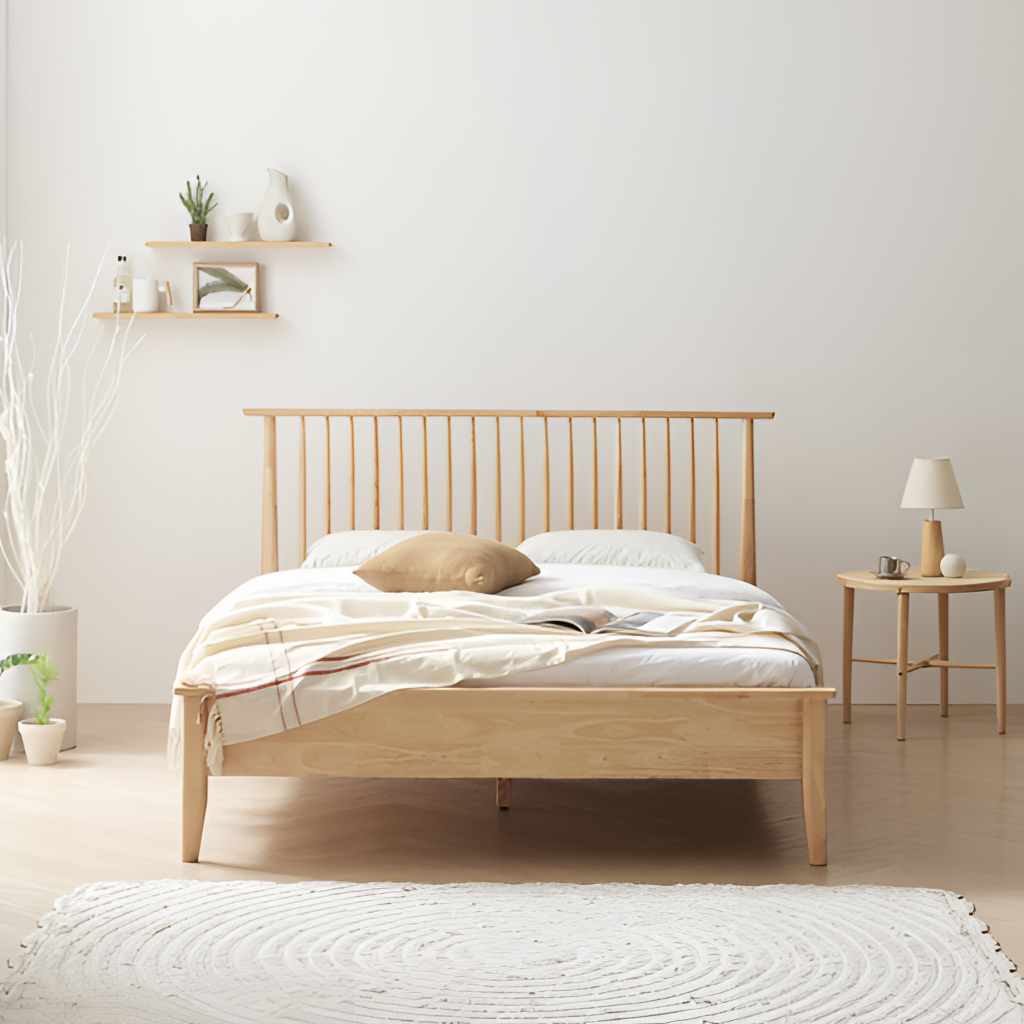
bedroom, wood bed, minimalist, wood flooring, with parquet pattern, white paint wallpaper, with solid pattern